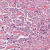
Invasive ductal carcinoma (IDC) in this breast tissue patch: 1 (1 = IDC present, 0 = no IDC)